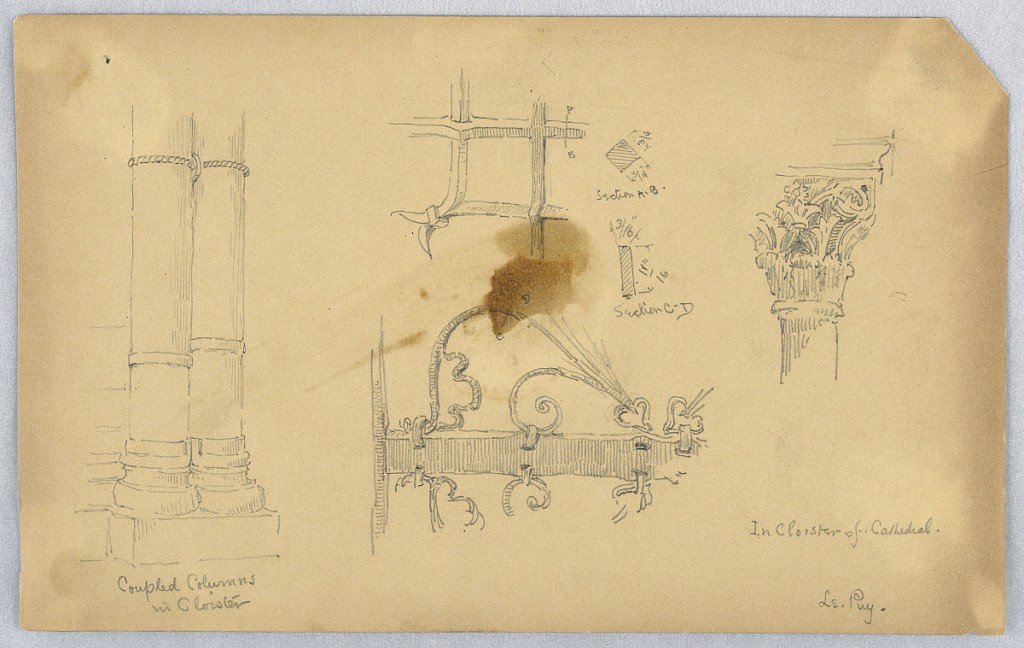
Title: In Cloister of Cathedreal, Le Puy
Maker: Arnold William Brunner, American, 1857–1925
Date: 1883
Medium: Graphite on brown paper
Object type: Drawing
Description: Coupled columns, left; capital; right; grillework, center.